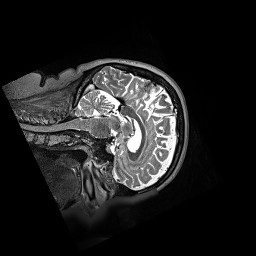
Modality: T2w
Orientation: sagittal
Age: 62
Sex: female